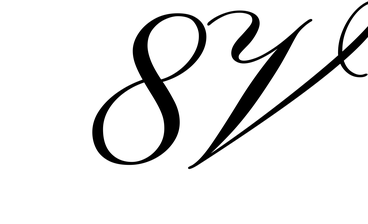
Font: PinyonScript-Regular